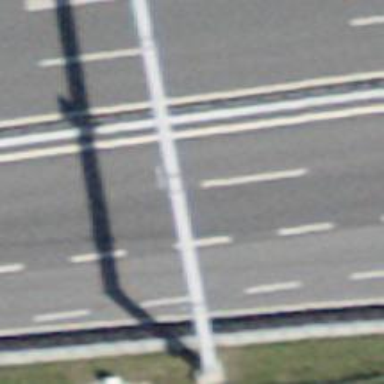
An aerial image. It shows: Asphalt motorway.